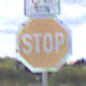
Verkehrszeichen: Stop
Zusatzzeichen oben: RichtungsangabeDurchPfeile9
Umgebung: Outdoor, Nature
Tageszeit: Midday
Wetter: PartlyCloudy
Licht: Natural
Jahreszeit: NotSpecified
Kontrast: HighContrast